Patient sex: M
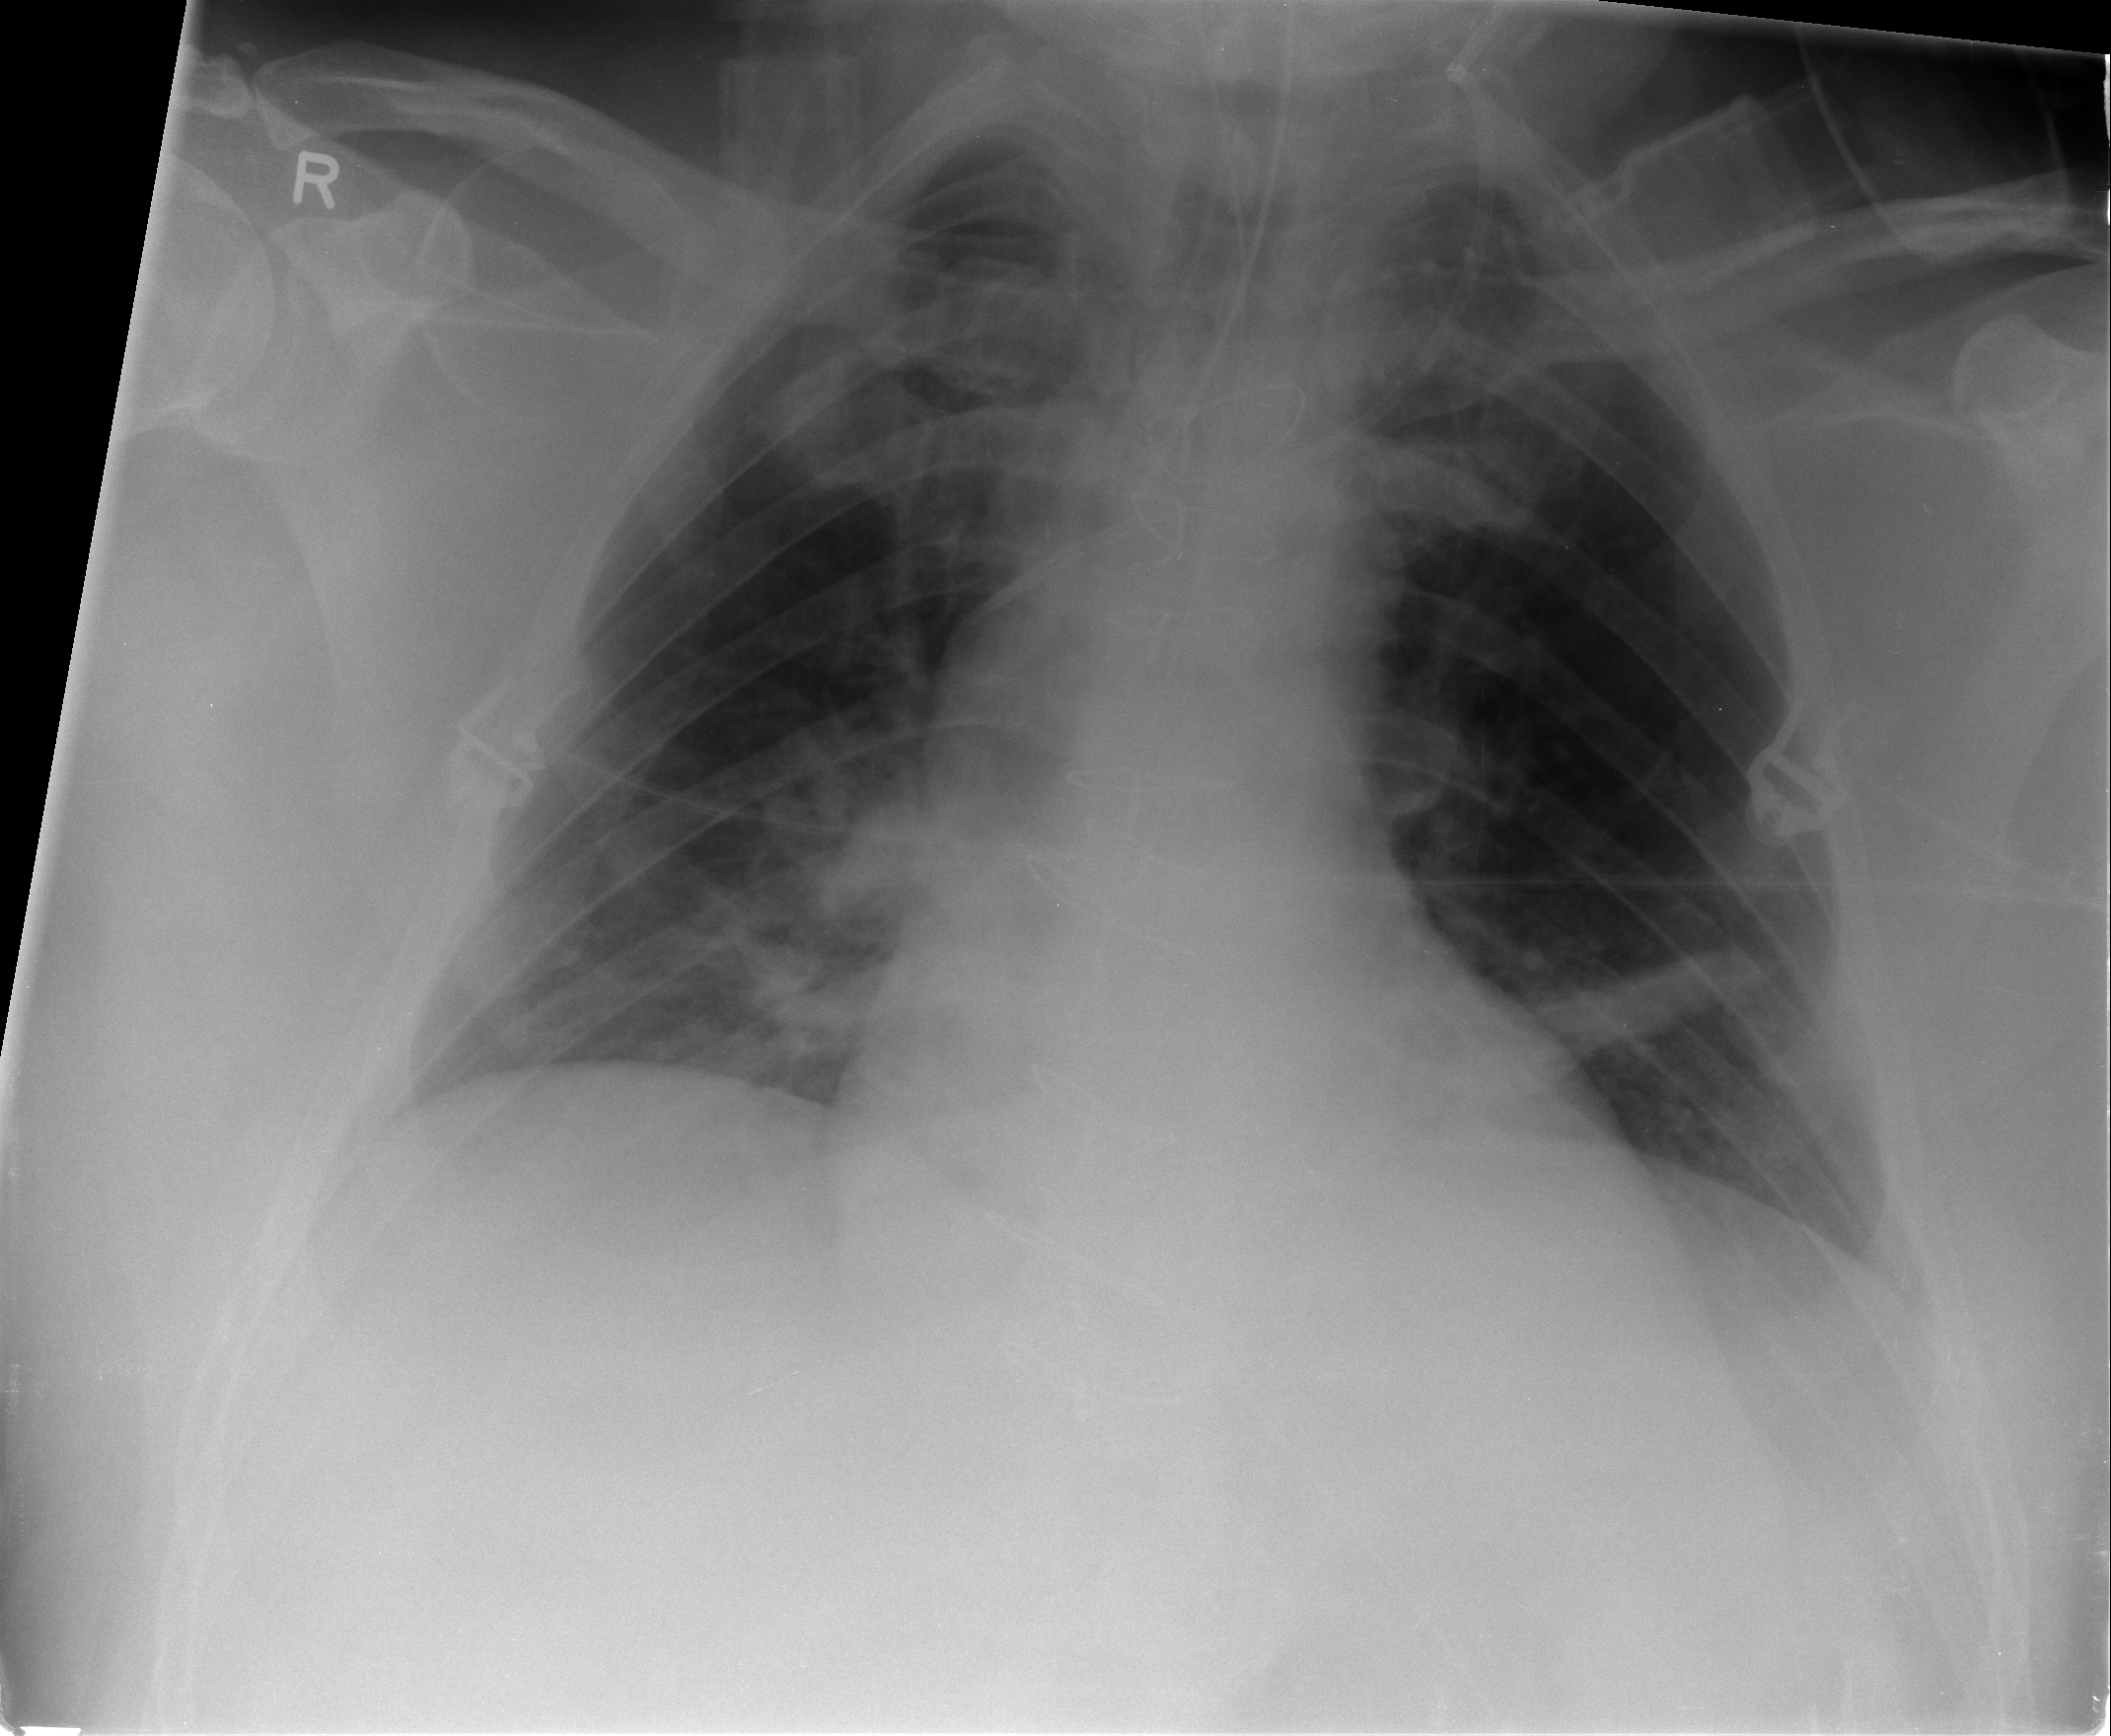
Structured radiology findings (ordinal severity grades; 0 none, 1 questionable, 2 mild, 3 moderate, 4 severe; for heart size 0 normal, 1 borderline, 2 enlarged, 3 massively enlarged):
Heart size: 0
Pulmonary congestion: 0
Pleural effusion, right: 0
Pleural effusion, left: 0
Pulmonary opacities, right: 0
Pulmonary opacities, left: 0
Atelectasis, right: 2
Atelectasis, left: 2